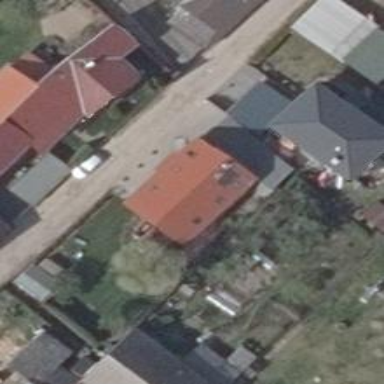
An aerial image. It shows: Simple house.